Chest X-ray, PA view. Patient: 63 years old, sex F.
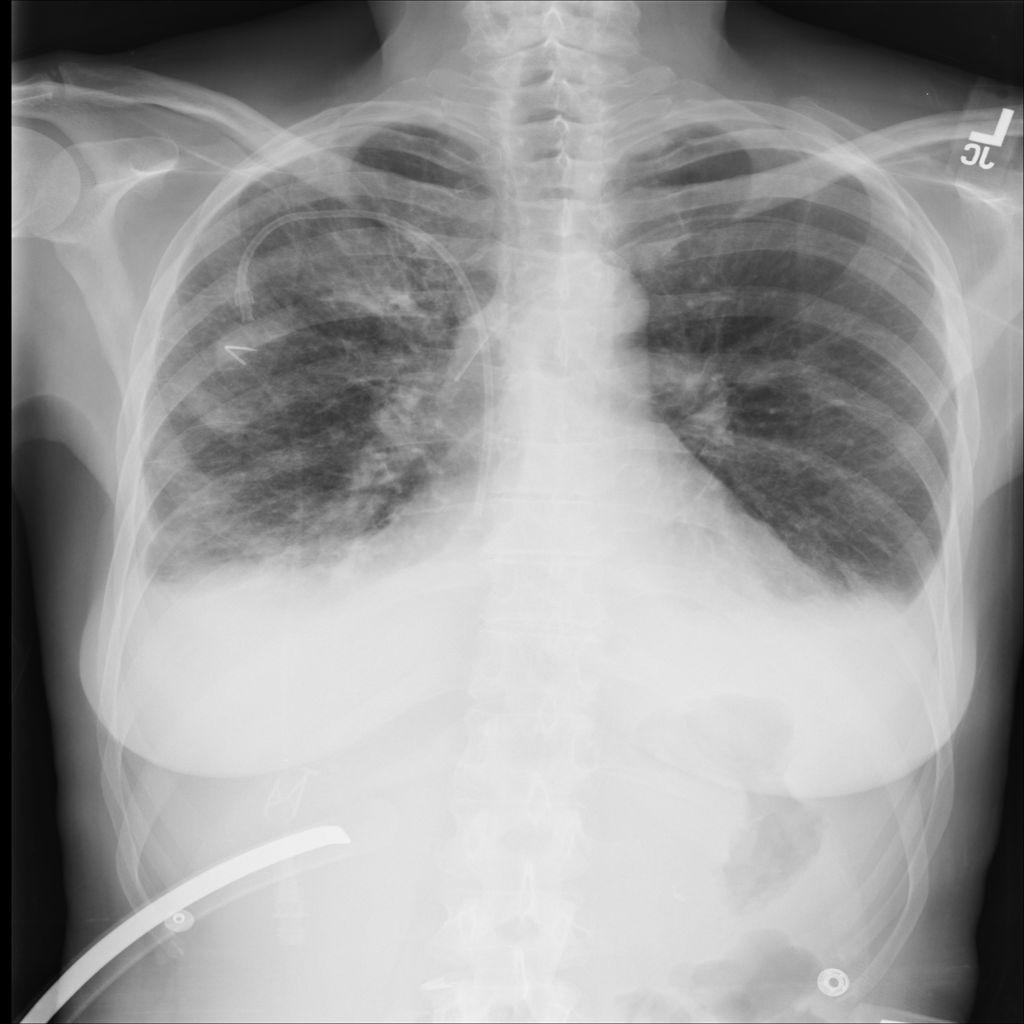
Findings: Effusion, Infiltration